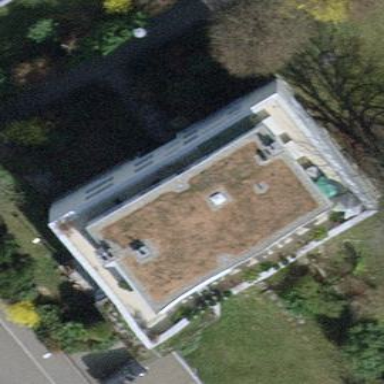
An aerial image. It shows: Balcony as part of building.